Question: Over here, I am trying to paint image on a canvas (the image is a tile sheet). However, I have checked, the loop works just fine, the code is being executed, the cases are correct (I tested it by logging text to console) however, nothing is being painted on the console. The image is being loaded just fine.
I really don't know what exactly causing this problem, there is no syntax error on the console. The following is my code, It might take a little time for anyone to analyse it, but any help is greatly appreciated.
Here is the image "monsterTileSheet.png" as defined in the script below:

'''
var canvas = document.querySelector("canvas");
var drawingSurface = canvas.getContext("2d");
var image = new Image();
image.src = "monsterTileSheet.png";
image.addEventListener("load", loadHandler, false);
var spaceInc = 0; // increment counter
var inc = 5; // increment between the tiles
var imgSize = 80;
var map = [
[0, 0, 1, 0],
[0, 0, 0, 0],
[0, 0, 0, 0]
];
function adjustCanvas() {
canvas.height = (map.length * imgSize) + (map.length * inc);
canvas.width = (map[0].length * imgSize) + (map[0].length * inc);
}
var monster = {
SIZE: 80,
frames: 5,
hiding: 0,
jumping: 1,
state: this.hiding,
sourceX: 0,
sourceY: 0,
currentFrame: 0,
COLUMNS: 3,
start: function () {
if (this.currentFrame < this.frames) {
this.sourceX = Math.floor(this.currentFrame % this.COLUMNS) * this.SIZE;
this.sourceY = Math.floor(this.currentFrame / this.COLUMNS) * this.SIZE;
this.currentFrame++;
renderImage();
} else {
window.clearInterval(interval);
this.sourceX = 0;
this.sourceY = 0;
this.currentFrame = 0;
}
}
};
var x = 0;
var y = 0;
function renderMap() {
for (var i = 0; i < map.length; i++) {
for (var j = 0; j < map[0].length; j++) {
switch (map[i][j]) {
case 0:
drawingSurface.drawImage(image,
0, 0, monster.SIZE, monster.SIZE, (j * imgSize) + spaceInc, i * imgSize, imgSize, imgSize);
if (spaceInc >= (map[0].length - 1) * inc) {
// reset increment
spaceInc = 0;
} else {
spaceInc += inc;
}
console.log("Case 0");
break;
case 1:
x = map[i][j] * monster.SIZE
y = map[j] * monster.SIZE;
stGame();
console.log("Case 1");
break;
default:
console.log(j);
break;
}
}
}
}
function stGame() {
interval = window.setInterval(function () {
monster.start();
}, 300);
}
function loadHandler() {
adjustCanvas();
renderMap();
}
function renderImage() {
drawingSurface.drawImage(image,
monster.sourceX, monster.sourceY, monster.SIZE, monster.SIZE,
x, y, monster.SIZE, monster.SIZE);
}
'''
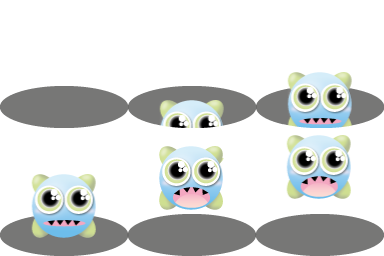
Answer: I've made a fiddle based on your code: <URL>
Please notice that you've set imgSize to 80, while the tiles on the image you provided are 128x128 px. Canvas rendered the image properly but only top left corner 80x80, which is all white, so it looked like a bug.
Also, here:
'''
case 1:
x = map[i][j]*monster.SIZE
y = map[j]*monster.SIZE; // map[j] is an Array not number
stGame();
console.log("Case 1");
break;
'''
You're multiplying by Array, so y is NaN after this operation.
Remember to make sure you're passing proper values in your functions. Use console.log() or breakpoints in developer tools of your choice.